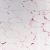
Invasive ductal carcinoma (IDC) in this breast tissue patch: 0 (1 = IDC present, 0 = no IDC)